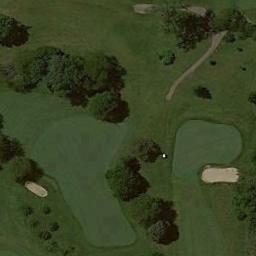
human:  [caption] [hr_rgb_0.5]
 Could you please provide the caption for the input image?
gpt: A lot of trees are near the golf course .

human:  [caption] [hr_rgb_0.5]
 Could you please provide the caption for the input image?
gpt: There are a few bunkers and a few paths on the large green lawn on the golf course and many trees .

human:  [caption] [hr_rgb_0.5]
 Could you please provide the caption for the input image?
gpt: The golf course has two putting greens, Some barrier trees and two sandpits .

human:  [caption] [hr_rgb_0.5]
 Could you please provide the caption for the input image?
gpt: There are three bunkers and a winding road in this area .

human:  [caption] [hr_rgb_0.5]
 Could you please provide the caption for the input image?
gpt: There are two bunkers and some trees on the golf course .